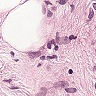
Metastatic tissue present: yes